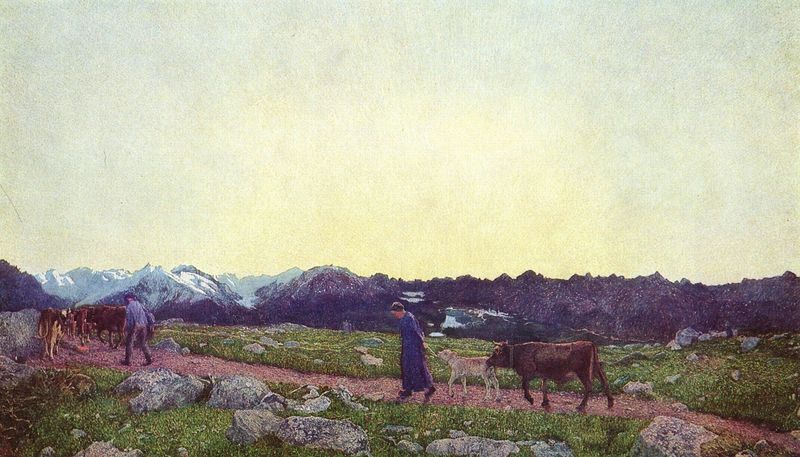
Titel: Alpen-Triptychon: Sein
Künstler: Giovanni Segantini
Standort: Sankt Moritz (Schweiz)
Institution: Segantini-Museum
Schlagwörter: berg, blau, felsen, gemälde, himmel, mann, weiß, wolken, cezanne, gelb, grün, landschaft, menschen, see, abend, blumen, braun, frau, grau, kleid, licht, schwarz, blüten, eis, gras, schnee, tier, tiere, weg, wiese, hose, mensch, stein, steine, horizont, kühe, morgen, natur, vieh, weide, weite, gehen, pfad, wiesen, strick, mutter, paar, bauern, magd, zwei, bäuerin, berge, dolomiten, fels, gebirge, gipfel, gletscher, lila, violett, herde, kuh, alm, treiben, rand, frühling, bauer, panorama, rinder, helligkeit, alpen, seil, schweiz, hodler, österreich, glocke, schneebedeckt, wegrand, buntvieh, hirte, weise, bergweide, führen, grat, knecht, kalb, kälbchen, almauftrieb, landwirt, hirt, kuhglocke, rindvieh, elsen, hommel, abtrieb, kug, almabtrieb, austreiben, steinef, viek, senn, heimholen, stallgang